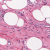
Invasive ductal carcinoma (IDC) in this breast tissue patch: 0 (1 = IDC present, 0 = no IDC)